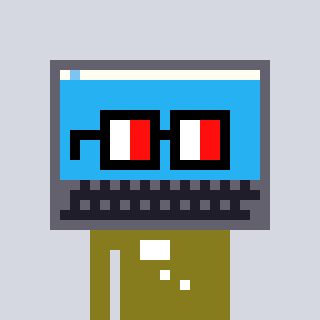
a pixel art character with square glasses with black frames and red eyes, a laptop-shaped head and a gunk-colored body on a cool background